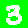
Digit: 3